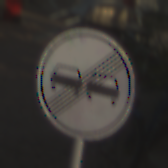
Verkehrszeichen: EndeUeberholverbot
Umgebung: Outdoor, Suburban
Tageszeit: SunriseSunset
Wetter: Clear
Licht: Natural
Jahreszeit: NotSpecified
Kontrast: HighContrast